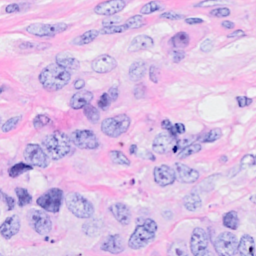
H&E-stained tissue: Breast